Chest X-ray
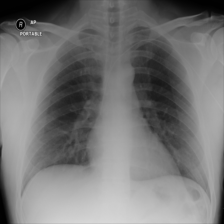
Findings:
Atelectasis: negative
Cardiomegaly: negative
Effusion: negative
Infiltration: negative
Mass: negative
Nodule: negative
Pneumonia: negative
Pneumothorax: negative
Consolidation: negative
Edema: negative
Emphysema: negative
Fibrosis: negative
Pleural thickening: negative
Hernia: negative